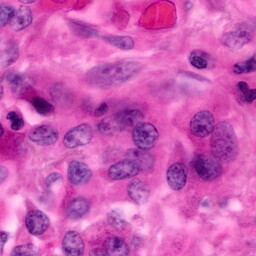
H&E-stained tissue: Pancreatic